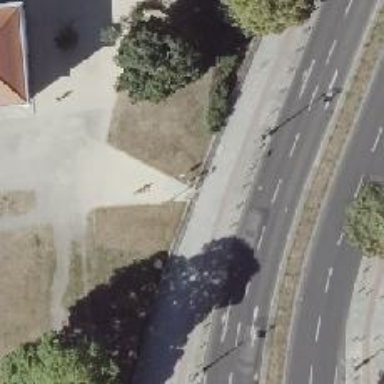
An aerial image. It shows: Compacted footway.